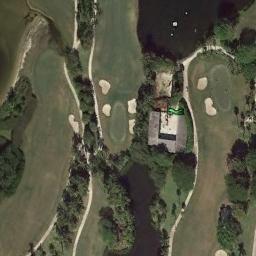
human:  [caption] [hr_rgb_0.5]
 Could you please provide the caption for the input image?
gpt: The golf course has two lakes, Two putting greens, Some fairways, Roads and sandpits and some barrier trees are on both sides of the fairways .

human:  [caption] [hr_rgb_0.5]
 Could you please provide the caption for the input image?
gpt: There is a winding road and a bunker .

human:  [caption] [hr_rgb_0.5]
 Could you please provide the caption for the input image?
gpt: On the large turf of the golf course On the large green turf of the golf course there are several bunkers and lakes and several paths and many trees and buildings .

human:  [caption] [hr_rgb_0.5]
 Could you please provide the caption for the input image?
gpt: Many buildings are beside the golf course .

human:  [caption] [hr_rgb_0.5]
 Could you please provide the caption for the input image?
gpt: There are two lakes and some bunkers on the golf course .